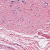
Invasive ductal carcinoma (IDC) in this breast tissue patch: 0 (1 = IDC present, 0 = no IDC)